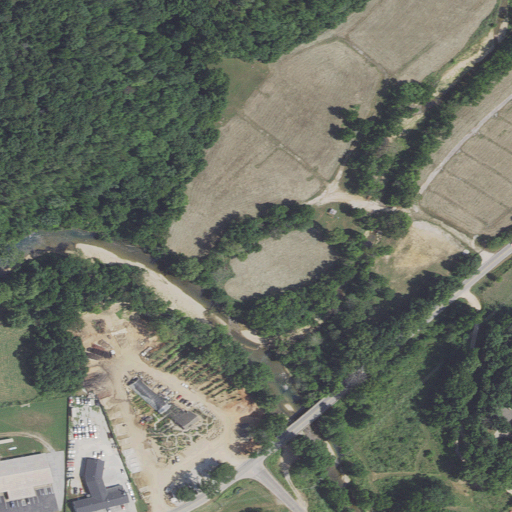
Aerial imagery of valley in Arkansas named Cash Hollow containing deciduous forest, pasture, open development, medium intensity development, low intensity development, mixed forest, and high intensity development